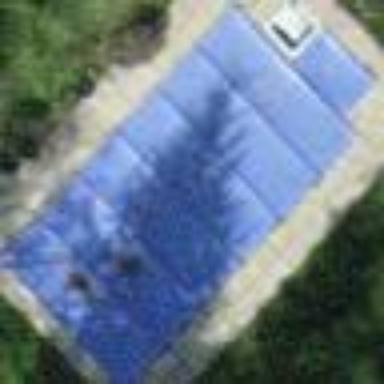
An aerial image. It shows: Swimming pool located in leisure land.